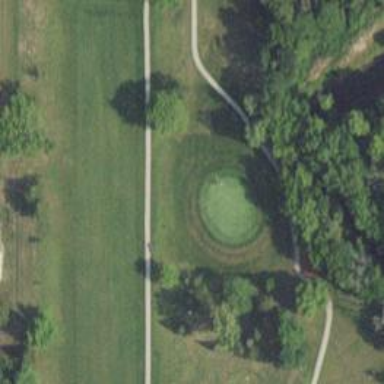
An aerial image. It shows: View of golf hole.